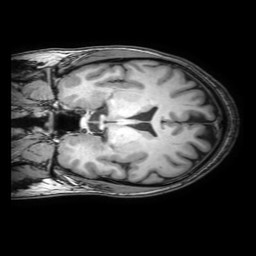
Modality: T1w
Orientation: coronal
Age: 36
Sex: male
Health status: healthy
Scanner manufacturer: philips
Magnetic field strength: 3 T
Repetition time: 0.0079 s
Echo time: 0.0035 s